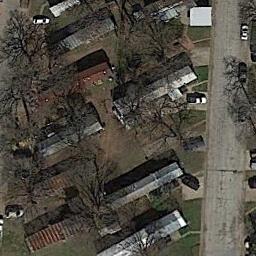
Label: mobile_home_park